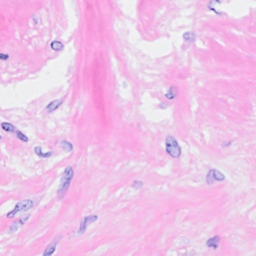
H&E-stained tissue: Breast